Field crop: tomato
Growth stage: 1
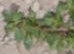
Species: portulaca